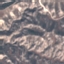
Label: HerbaceousVegetation